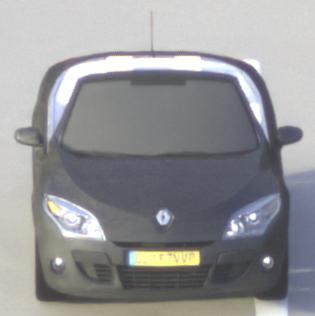
Make: Renault
Model: Mégane Coupé-Cabriolet 1.6 16V 110
Detailed model: Mégane (III) Coupé-Cabriolet
Model produced from: 2010/06
Model produced until: 2013/03
Doors: 2
Color: gray
Road condition: dry road
Daytime: morning or afternoon
Contrast: medium contrast